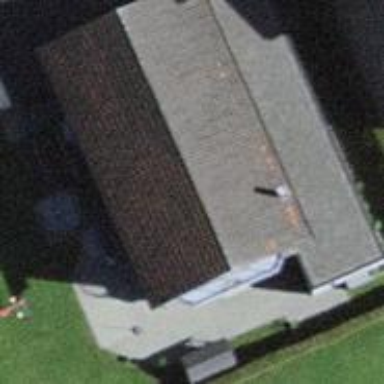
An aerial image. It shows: Simple house.